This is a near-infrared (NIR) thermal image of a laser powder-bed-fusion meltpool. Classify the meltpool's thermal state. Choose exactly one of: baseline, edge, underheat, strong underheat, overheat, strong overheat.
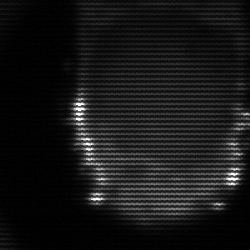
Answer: baseline